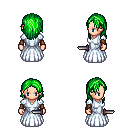
a pixel art fantasy rpg character, female body template, human, light skin, underdress, white pants, green long hairstyle, cloth bracers, dagger, four views (front, back, left, right), 2x2 character sprite sheet, small pixel art, hard edges, no anti-aliasing